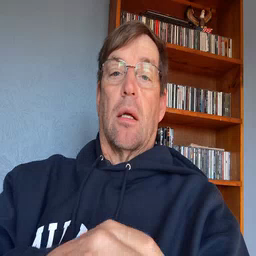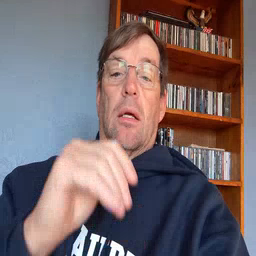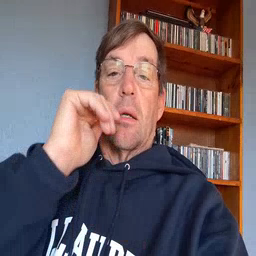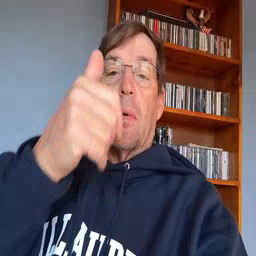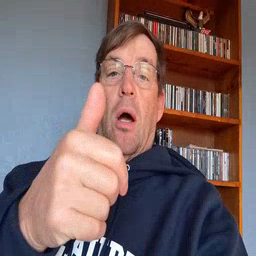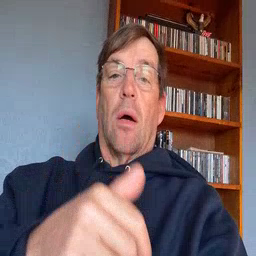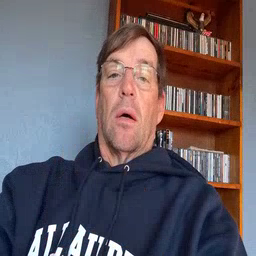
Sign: tomorrow